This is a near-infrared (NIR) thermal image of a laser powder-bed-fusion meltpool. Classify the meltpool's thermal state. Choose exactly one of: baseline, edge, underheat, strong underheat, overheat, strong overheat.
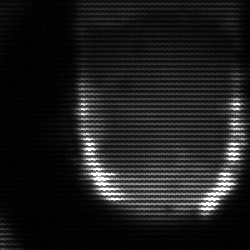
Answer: baseline